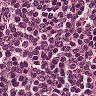
Metastatic tissue present: no